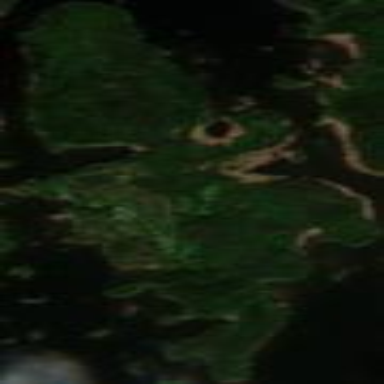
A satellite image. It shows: Image showing island.